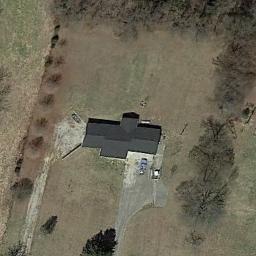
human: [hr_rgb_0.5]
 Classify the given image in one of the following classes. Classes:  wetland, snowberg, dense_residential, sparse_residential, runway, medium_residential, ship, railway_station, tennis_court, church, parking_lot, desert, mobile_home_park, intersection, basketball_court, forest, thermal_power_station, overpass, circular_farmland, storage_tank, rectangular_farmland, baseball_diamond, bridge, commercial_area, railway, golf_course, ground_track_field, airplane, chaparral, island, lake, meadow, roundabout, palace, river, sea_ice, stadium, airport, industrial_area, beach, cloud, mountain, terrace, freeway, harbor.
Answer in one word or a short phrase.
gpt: sparse_residential